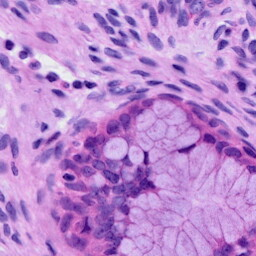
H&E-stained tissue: Cervix